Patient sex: M
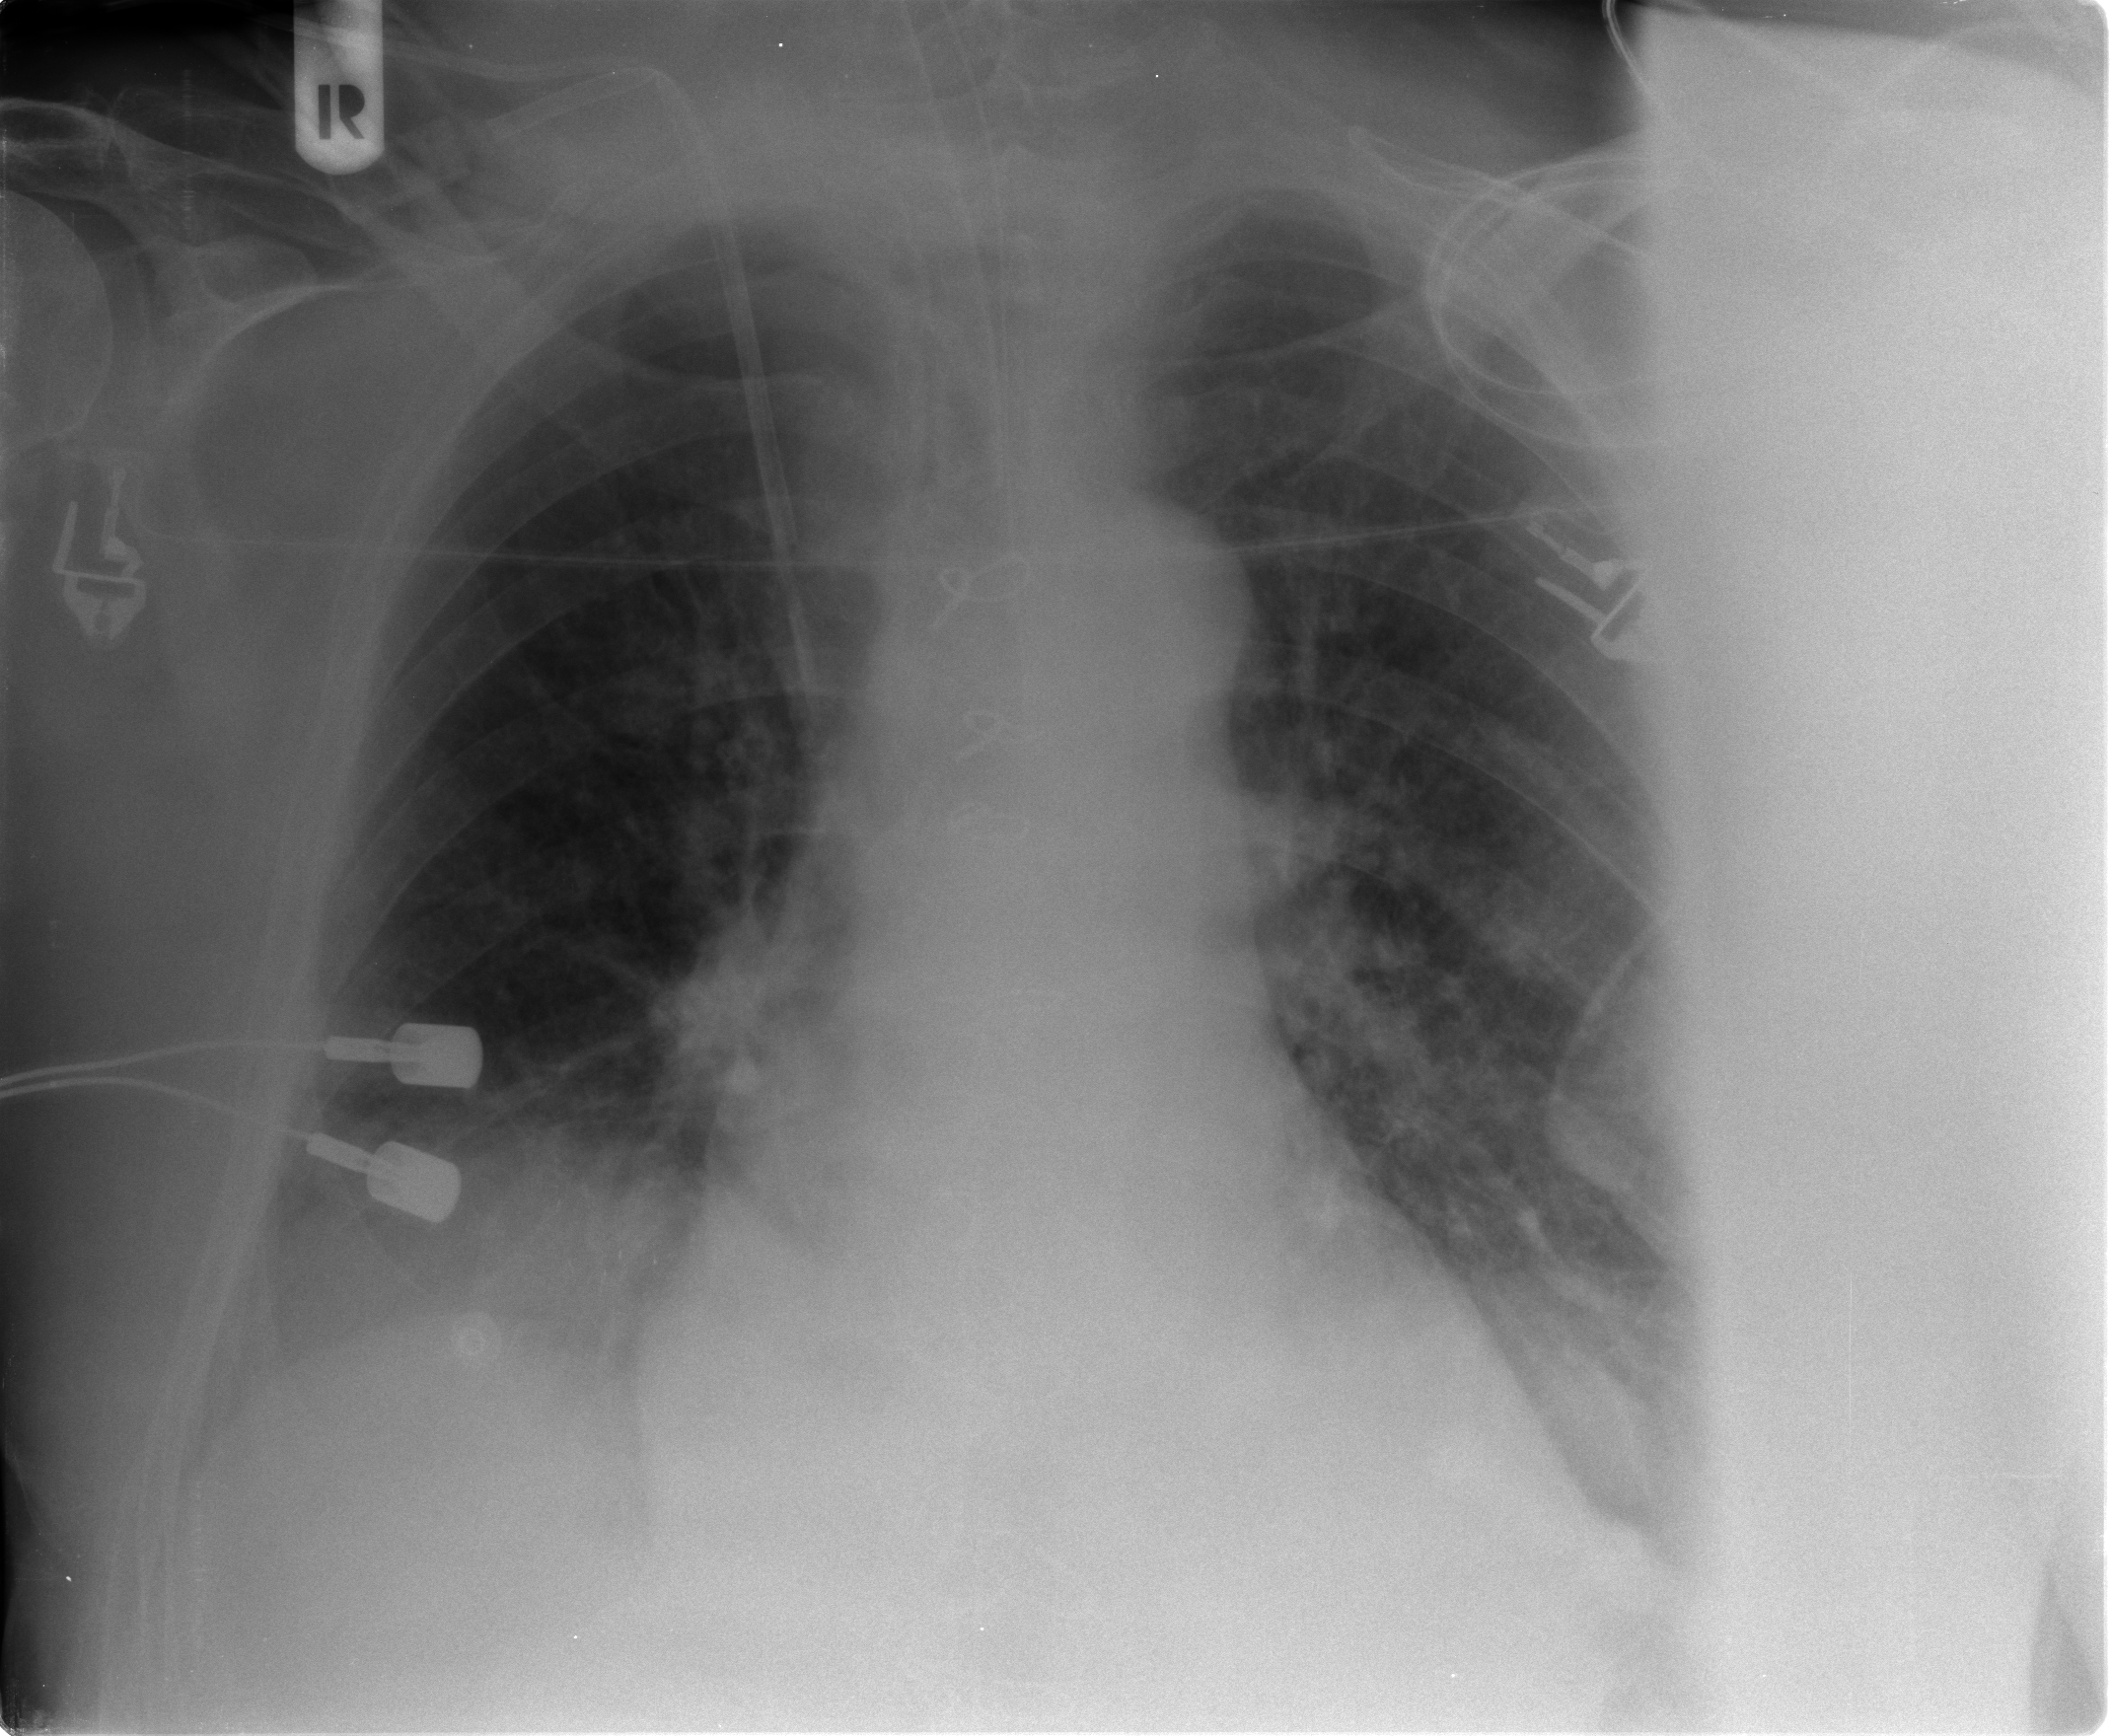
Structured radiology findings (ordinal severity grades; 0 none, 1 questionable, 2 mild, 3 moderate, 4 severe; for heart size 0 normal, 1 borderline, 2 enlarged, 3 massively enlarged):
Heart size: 0
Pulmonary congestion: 1
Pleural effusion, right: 1
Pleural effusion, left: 1
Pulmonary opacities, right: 0
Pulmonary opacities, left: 0
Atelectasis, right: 1
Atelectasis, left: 1